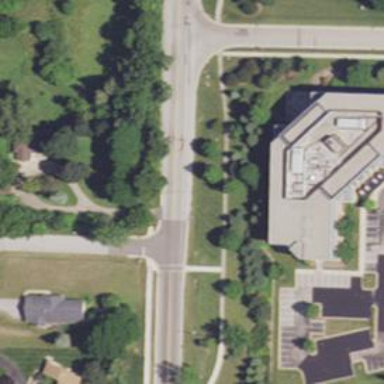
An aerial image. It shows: Unmarked road crossing.